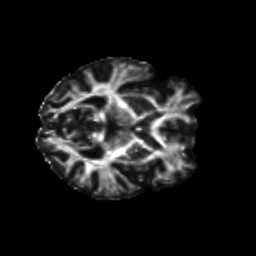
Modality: FA
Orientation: axial
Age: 48
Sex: female
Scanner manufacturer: siemens
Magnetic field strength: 3 T
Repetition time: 8.6 s
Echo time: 0.095 s